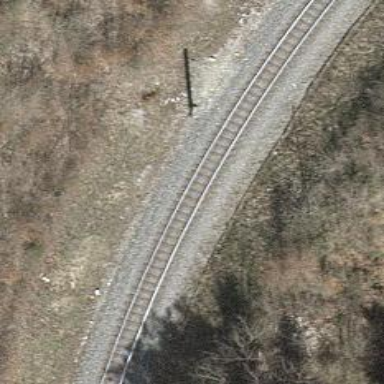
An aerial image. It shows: Narrow-gauge railway track with electrified contact line. The railway has one track.